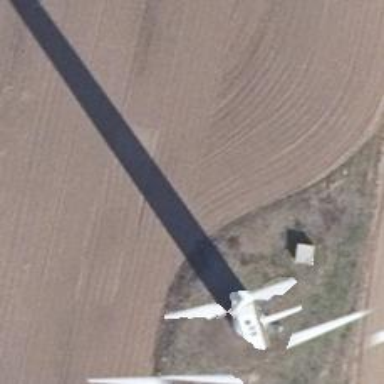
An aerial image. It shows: Wind power generator with horizontal axis wind turbine manufactured by Vestas.